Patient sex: F
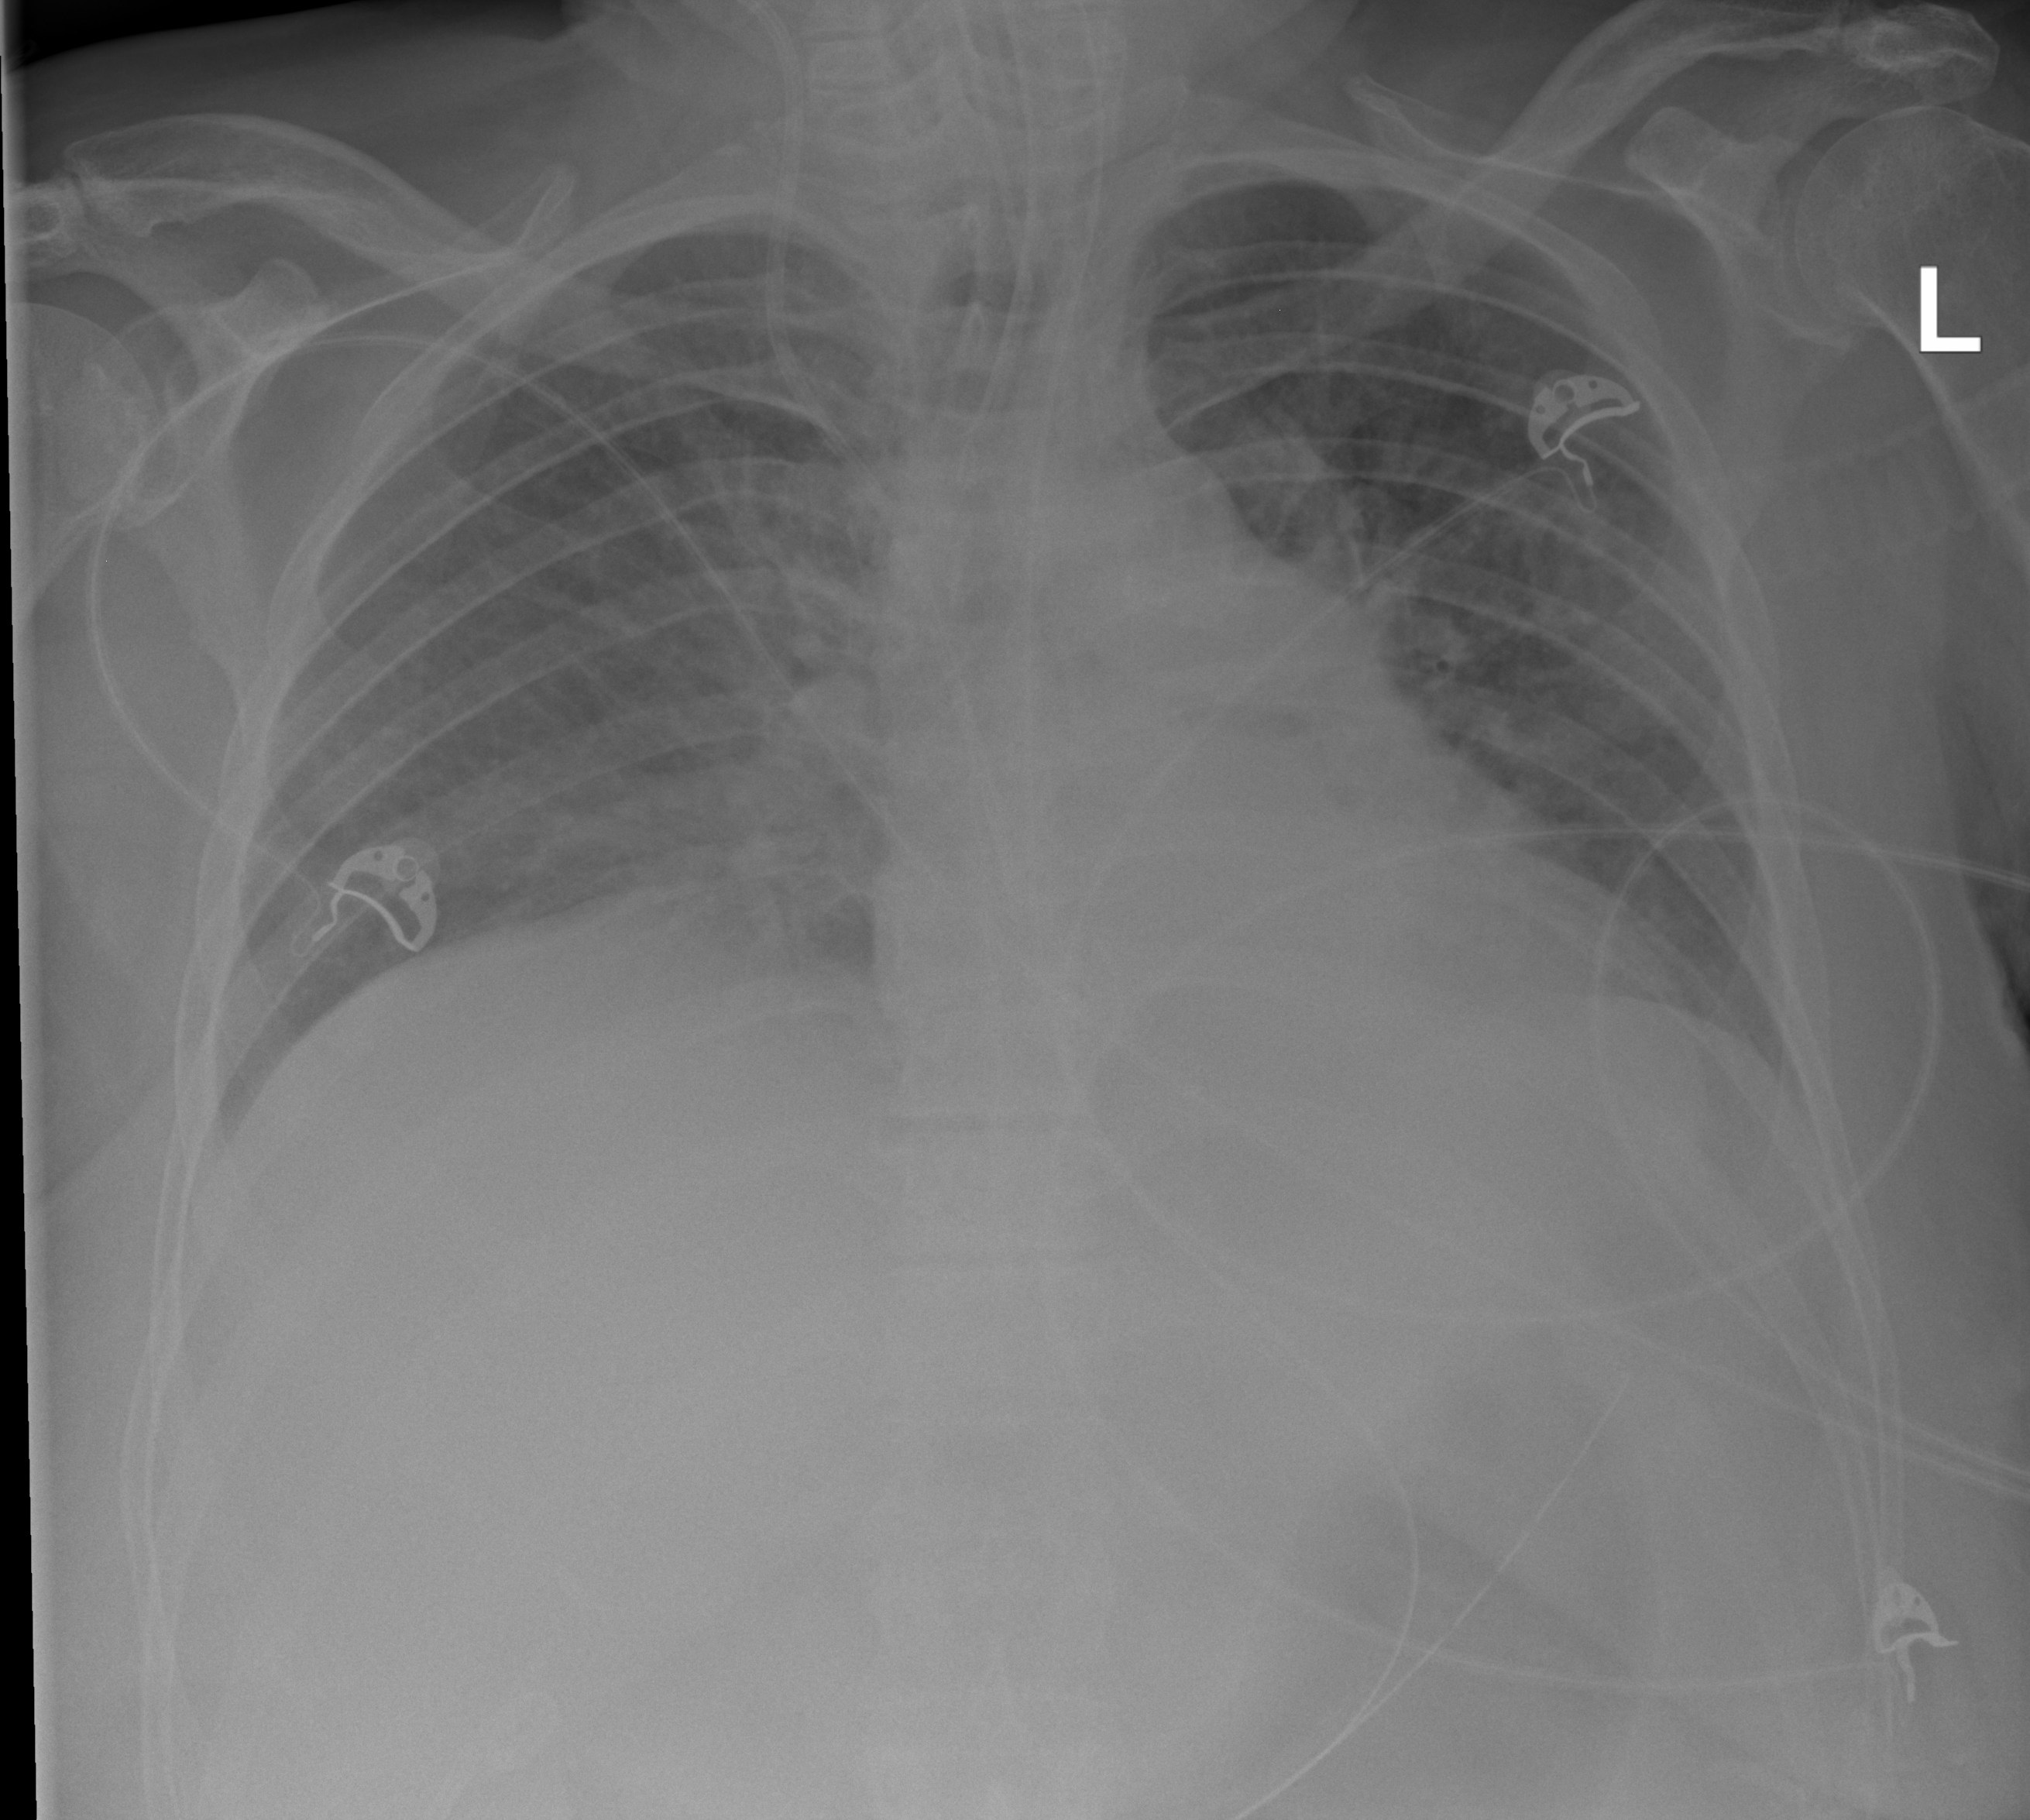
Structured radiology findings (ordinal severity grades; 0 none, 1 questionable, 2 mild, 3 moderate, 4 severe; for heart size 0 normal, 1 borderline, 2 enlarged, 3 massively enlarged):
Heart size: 2
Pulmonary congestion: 1
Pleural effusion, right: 2
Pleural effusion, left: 0
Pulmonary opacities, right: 2
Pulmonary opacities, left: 0
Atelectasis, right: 1
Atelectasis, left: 0